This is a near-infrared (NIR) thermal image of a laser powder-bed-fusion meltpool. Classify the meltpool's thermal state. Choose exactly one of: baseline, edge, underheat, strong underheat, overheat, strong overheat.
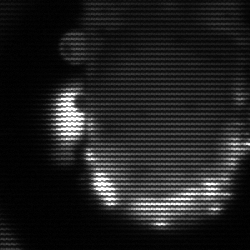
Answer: baseline